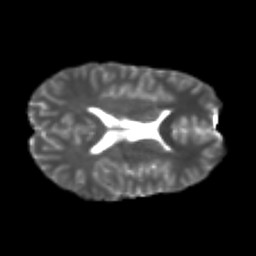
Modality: T2w
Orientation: axial
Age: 21
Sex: male
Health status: healthy
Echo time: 0.074 s